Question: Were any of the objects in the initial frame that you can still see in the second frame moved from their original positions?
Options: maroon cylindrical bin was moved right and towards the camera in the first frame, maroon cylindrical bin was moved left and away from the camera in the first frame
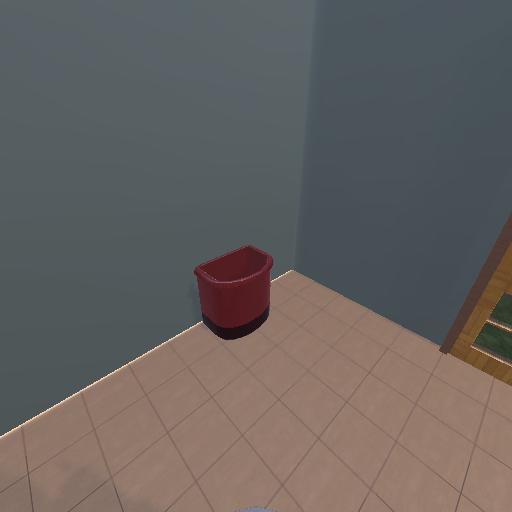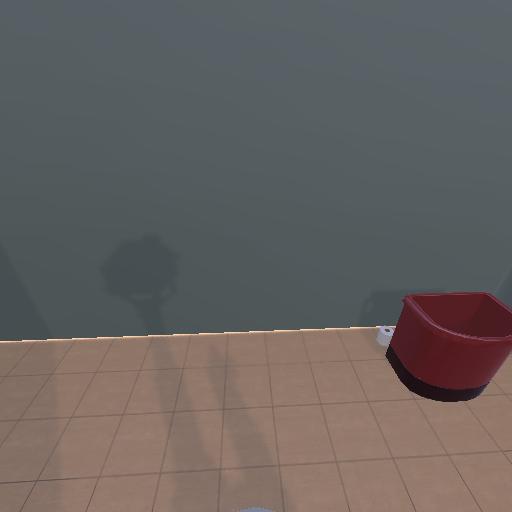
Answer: maroon cylindrical bin was moved right and towards the camera in the first frame